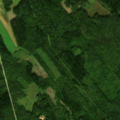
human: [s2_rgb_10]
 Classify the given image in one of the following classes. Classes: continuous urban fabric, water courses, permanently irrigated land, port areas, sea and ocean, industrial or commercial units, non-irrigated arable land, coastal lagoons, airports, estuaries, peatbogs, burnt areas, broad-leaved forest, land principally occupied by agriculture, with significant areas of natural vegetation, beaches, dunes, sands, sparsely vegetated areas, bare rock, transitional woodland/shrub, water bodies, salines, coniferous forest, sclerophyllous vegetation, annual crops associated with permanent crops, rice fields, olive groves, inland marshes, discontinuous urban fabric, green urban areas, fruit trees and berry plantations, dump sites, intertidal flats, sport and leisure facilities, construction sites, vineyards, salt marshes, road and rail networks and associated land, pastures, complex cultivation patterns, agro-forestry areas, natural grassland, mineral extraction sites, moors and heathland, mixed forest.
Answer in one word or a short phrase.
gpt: non-irrigated arable land, mixed forest, transitional woodland/shrub